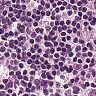
Metastatic tissue present: no